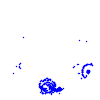
Particle: pion